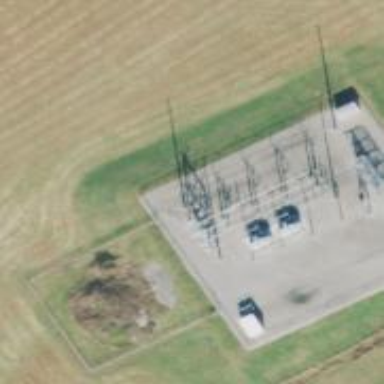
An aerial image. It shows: Power substation.